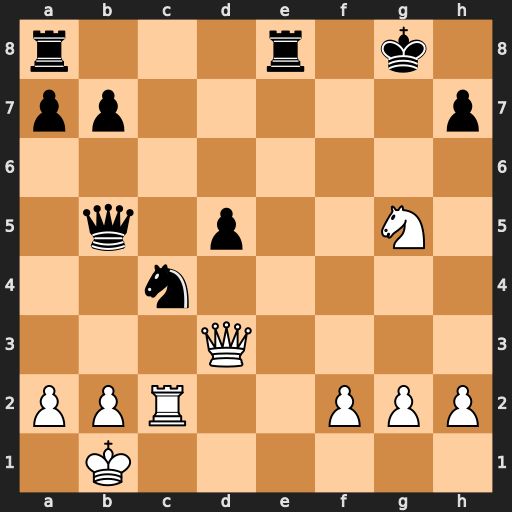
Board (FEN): r3r1k1/pp5p/8/1q1p2N1/2n5/3Q4/PPR2PPP/1K6
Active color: w
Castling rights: -
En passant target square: -
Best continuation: Qxh7+ Kf8 Qf7#